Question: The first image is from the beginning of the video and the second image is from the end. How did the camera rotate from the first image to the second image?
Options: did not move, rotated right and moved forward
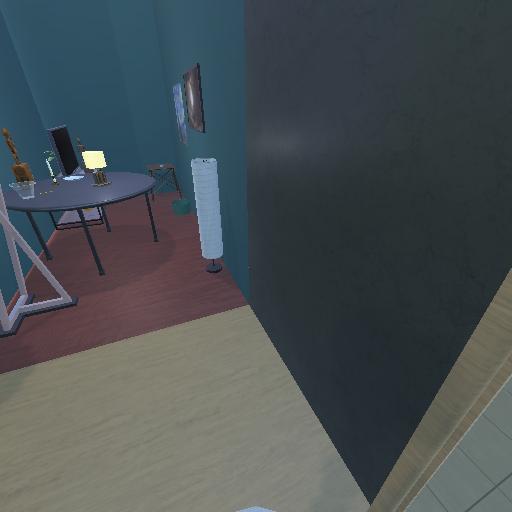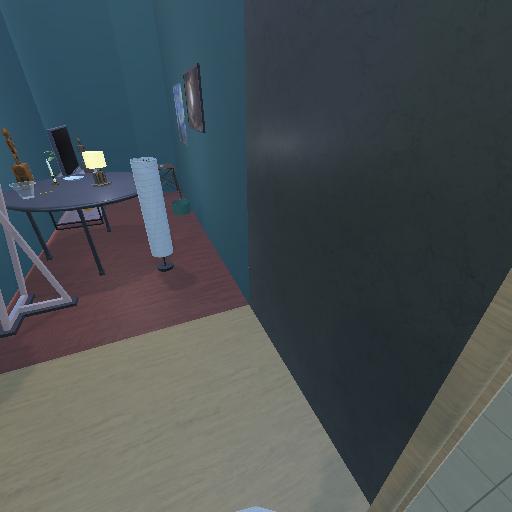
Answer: did not move